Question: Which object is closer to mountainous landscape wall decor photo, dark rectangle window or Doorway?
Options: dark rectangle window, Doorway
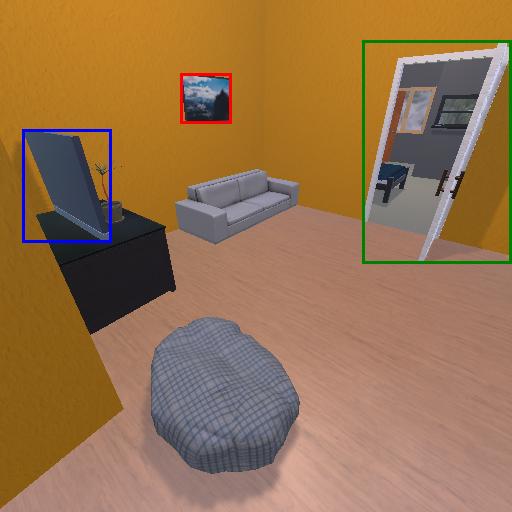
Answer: dark rectangle window